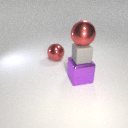
large red metal sphere above large purple metal cube